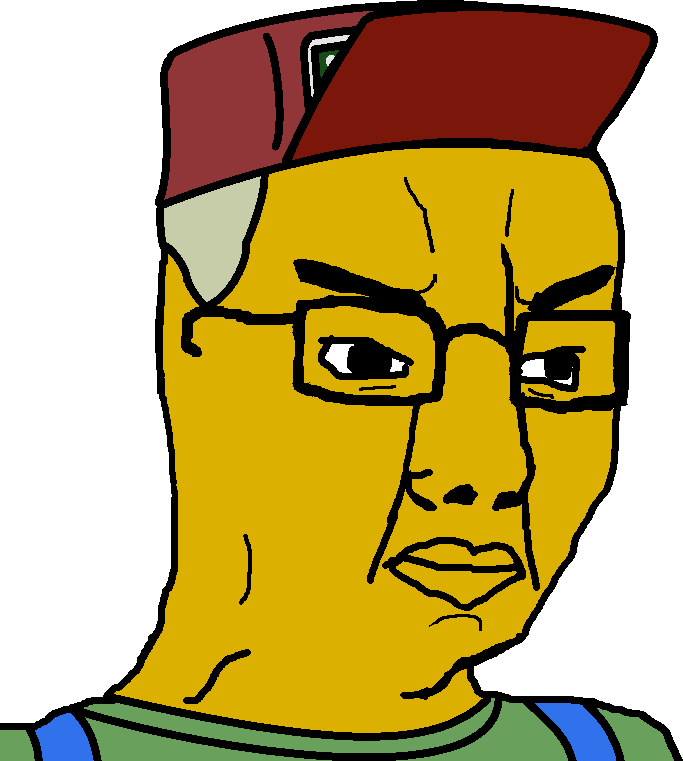
Label: 5_Poljak